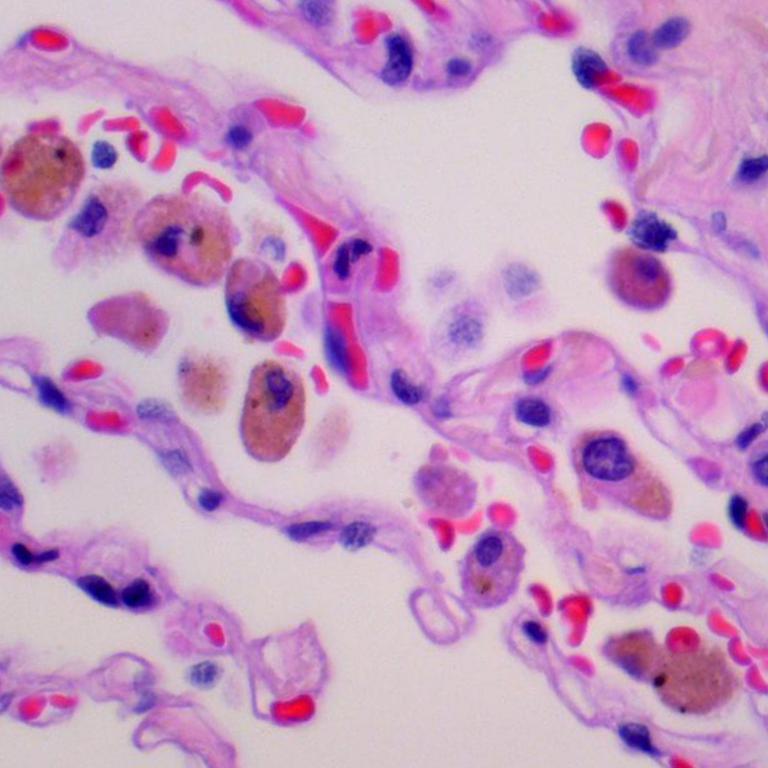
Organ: lung
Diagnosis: benign